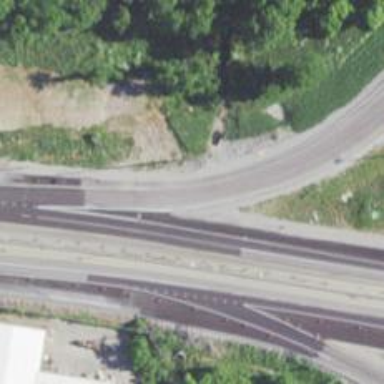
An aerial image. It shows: Asphalt motorway link.